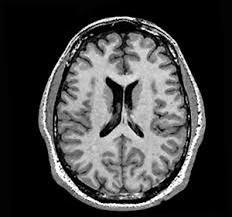
Label: notumor